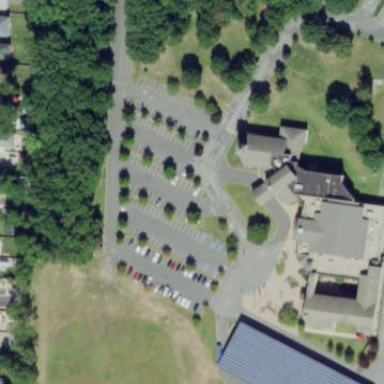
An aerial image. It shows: School.